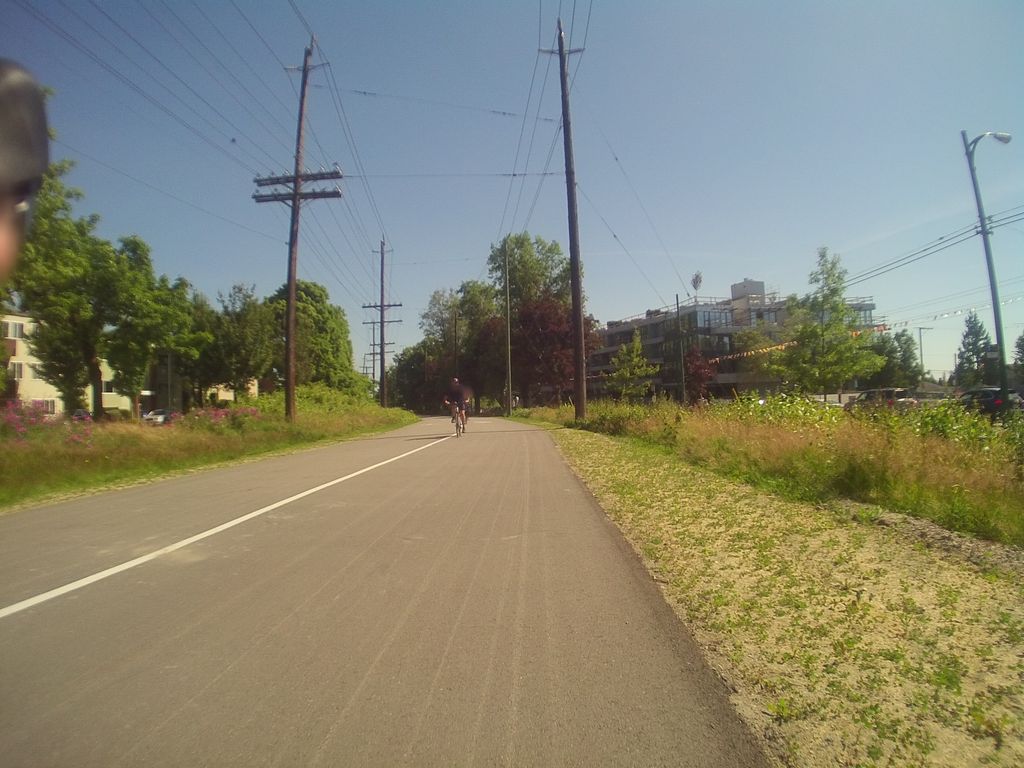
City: vancouver